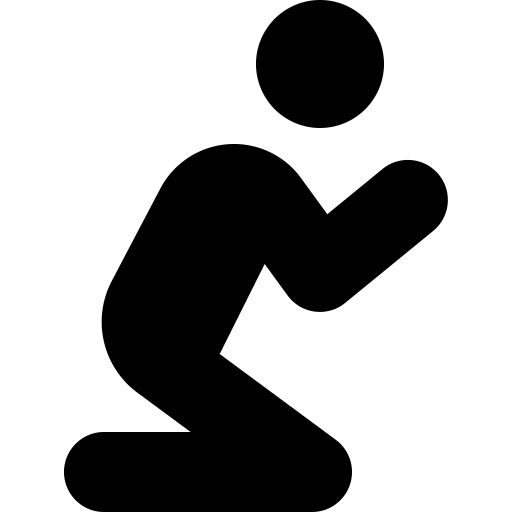
Tags: icon, FontAwesome, fa-icon, solid, person, praying